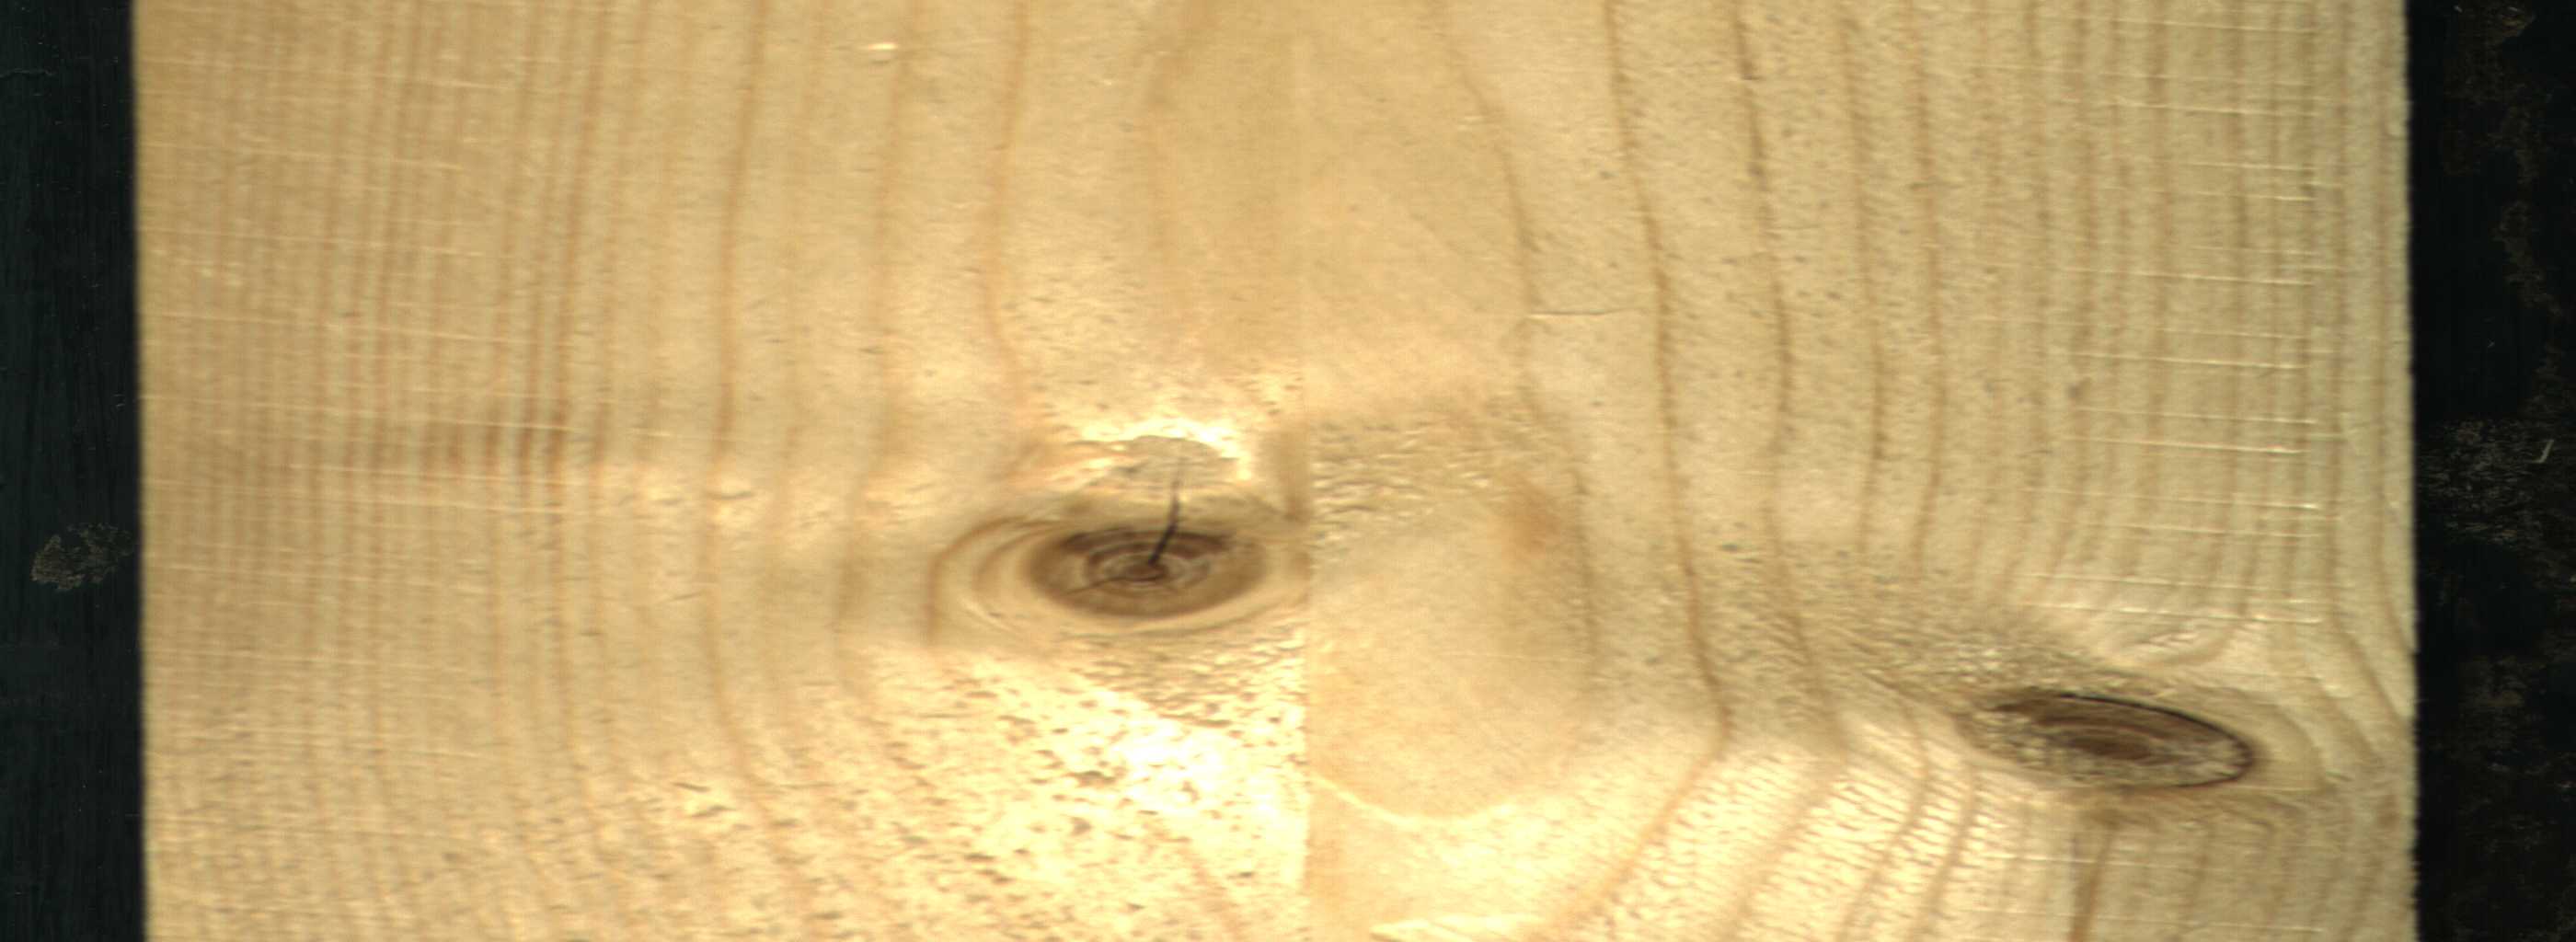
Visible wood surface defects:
knot_with_crack
Live_Knot